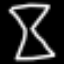
Label: hourglass